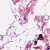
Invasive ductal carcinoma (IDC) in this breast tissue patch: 0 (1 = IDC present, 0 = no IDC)